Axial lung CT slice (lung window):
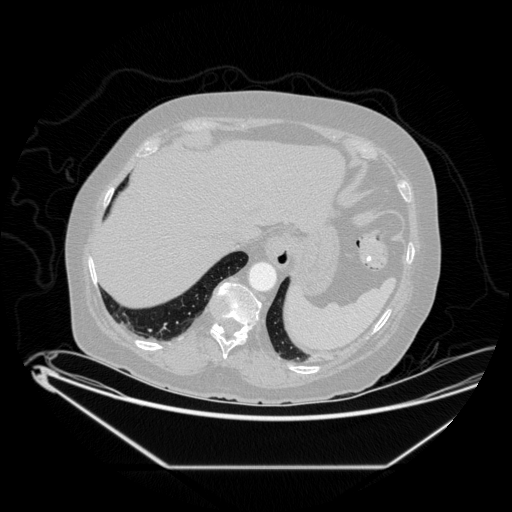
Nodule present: no